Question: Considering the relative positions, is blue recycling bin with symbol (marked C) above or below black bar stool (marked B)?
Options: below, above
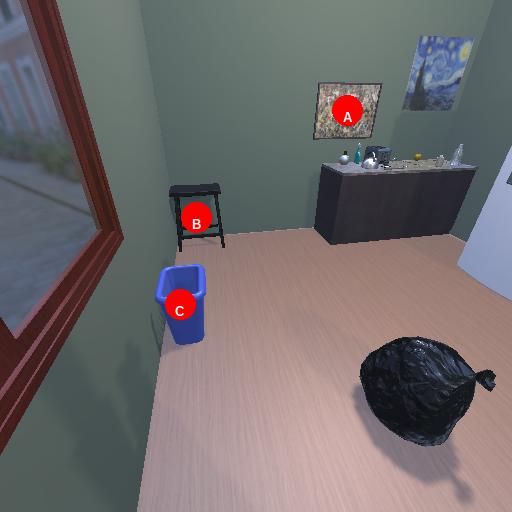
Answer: below